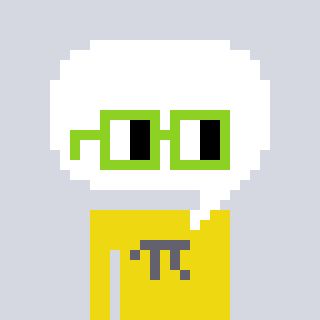
a pixel art character with square light green glasses, a speech bubble-shaped head and a yellow-colored body on a cool background